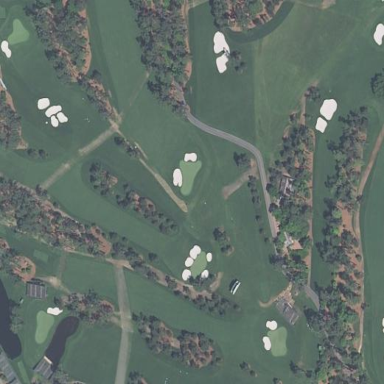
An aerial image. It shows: Rough area on grassy golf course.